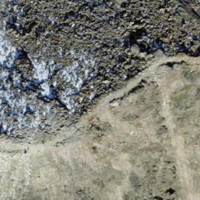
EUNIS habitat code: 48
Species observed at this site:
Sempervivum montanum
Silene acaulis
Achillea erba-rotta
Gentiana verna
Androsace alpina